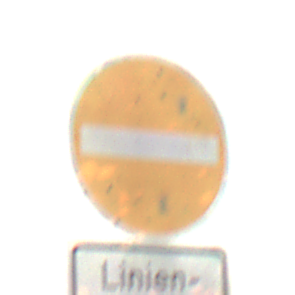
Verkehrszeichen: VerbotDerEinfahrt
Zusatzzeichen unten: BesondereFahrzeugeUndTransportgueter2
Umgebung: Outdoor, RoadRail
Tageszeit: SunriseSunset
Wetter: PartlyCloudy
Licht: Natural
Jahreszeit: NotSpecified
Kontrast: LowContrast